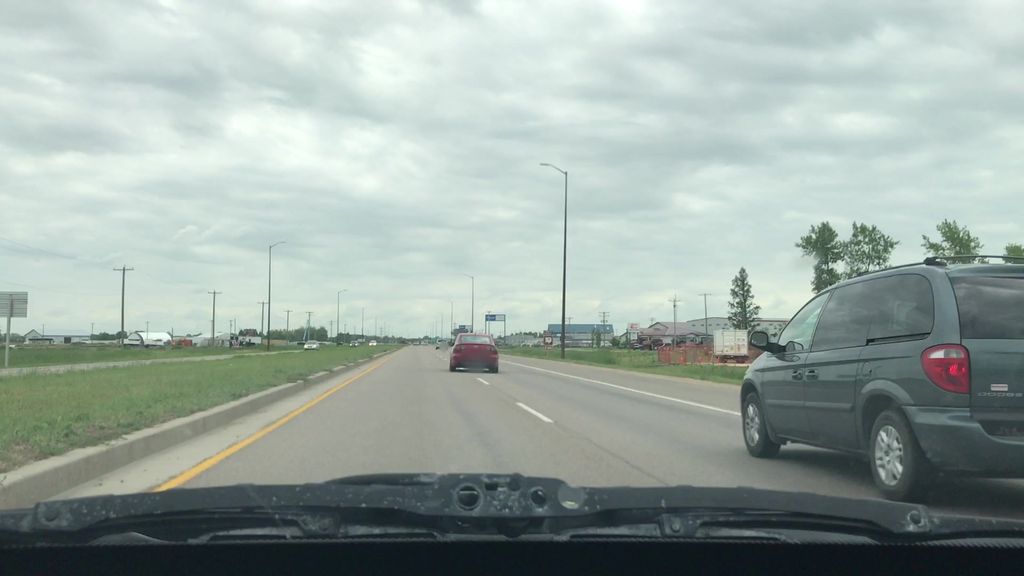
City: winnipeg